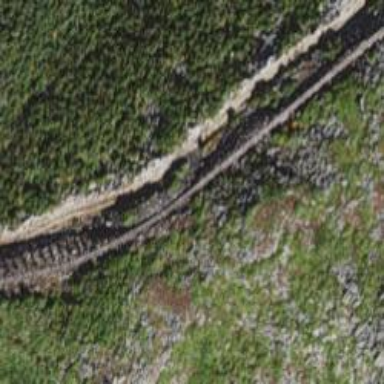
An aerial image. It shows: Preserved narrow gauge railway.